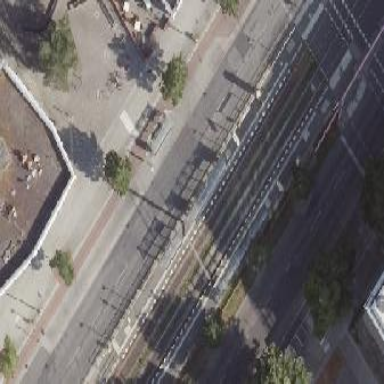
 specifically for trams. The platform has shelter."